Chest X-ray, AP view. Patient: 15 years old, sex F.
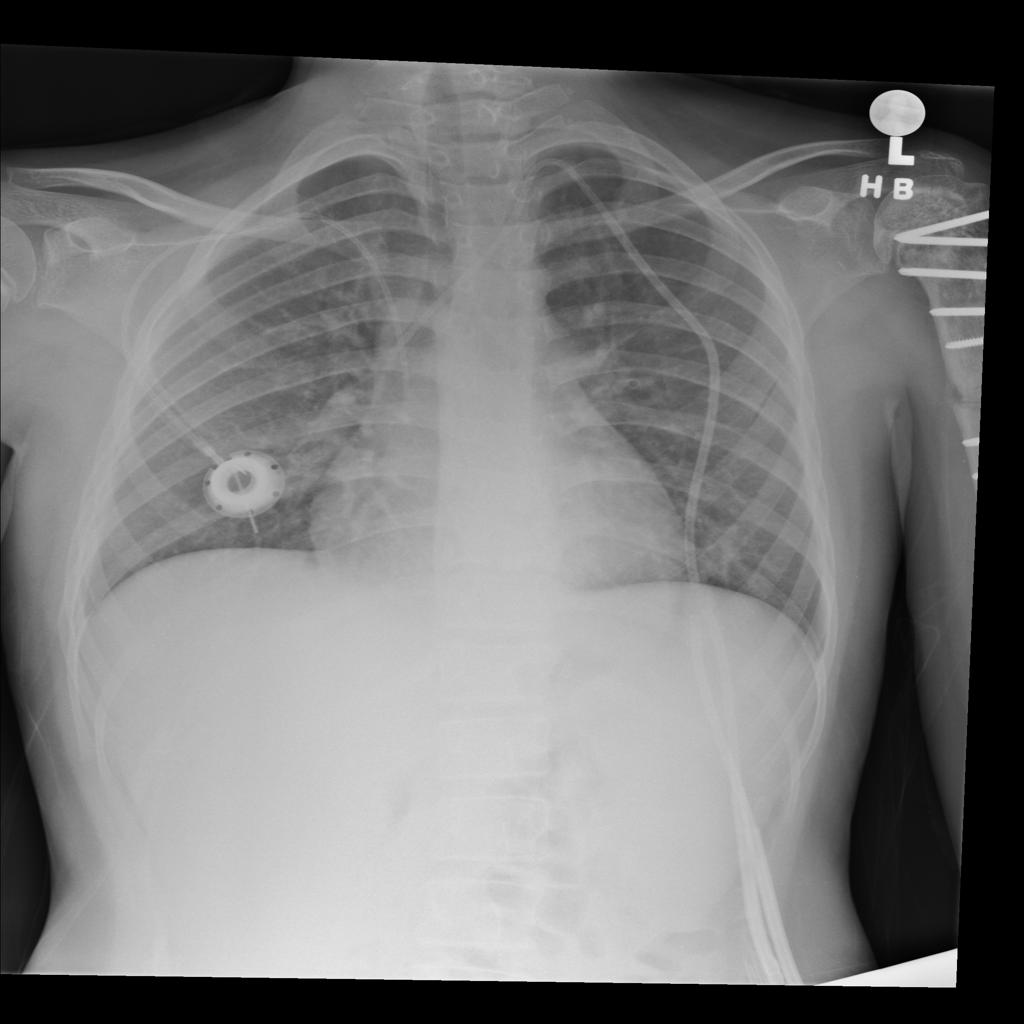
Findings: No Finding